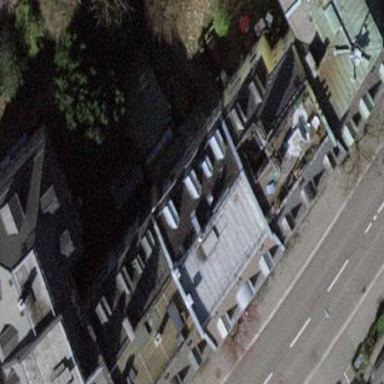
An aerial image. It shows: Building with half-hipped roof shape.